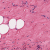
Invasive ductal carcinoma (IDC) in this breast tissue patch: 0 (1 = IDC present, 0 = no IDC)